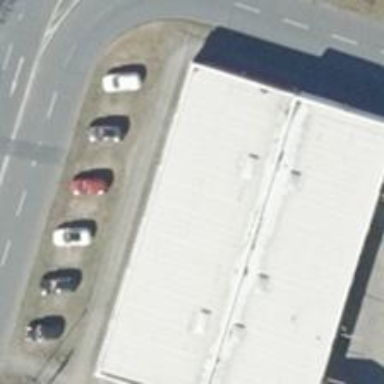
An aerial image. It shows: Car repair shop.